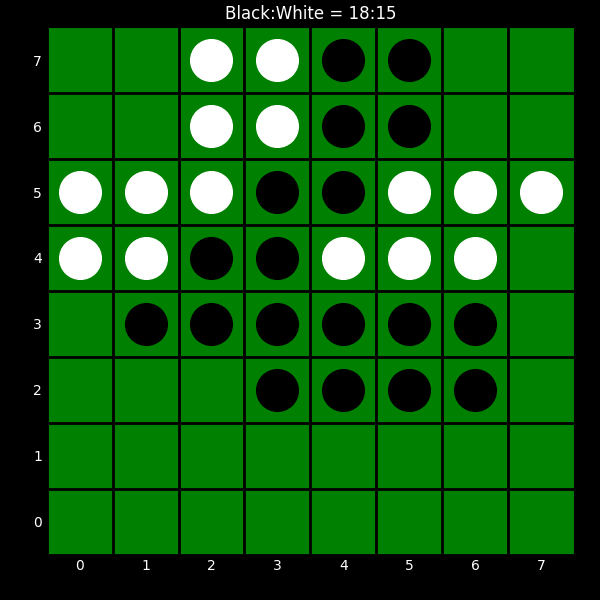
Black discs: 18
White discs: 15